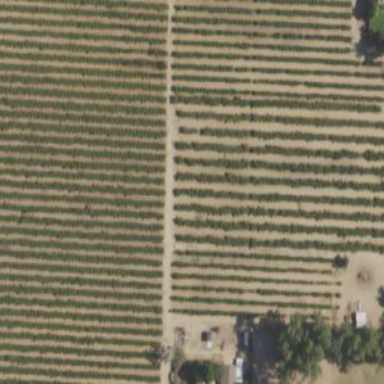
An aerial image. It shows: Apricot orchard with rows of apricot trees.